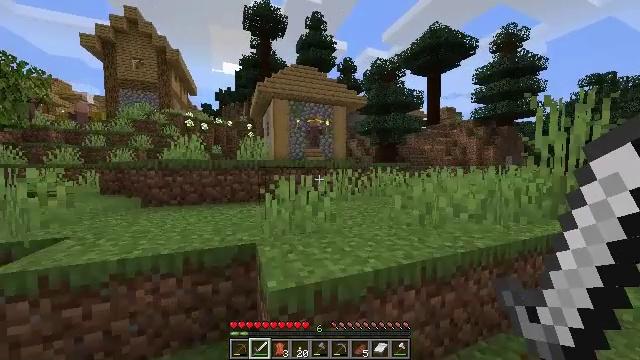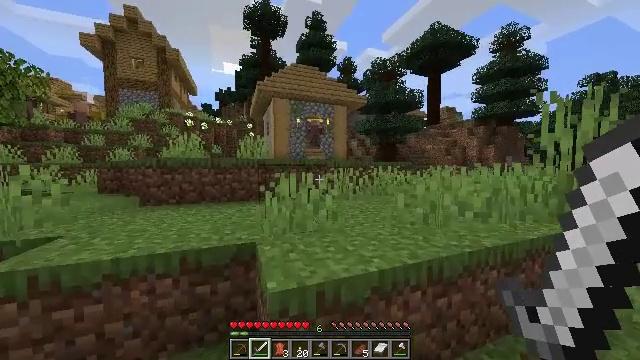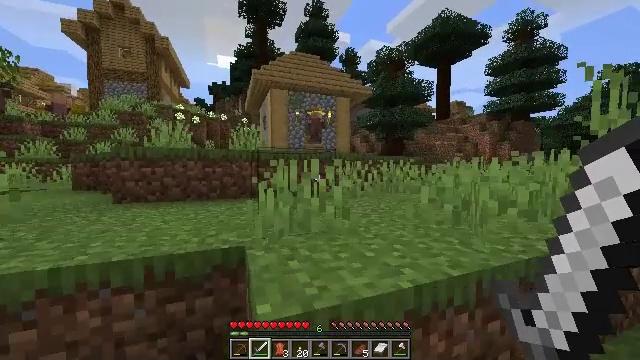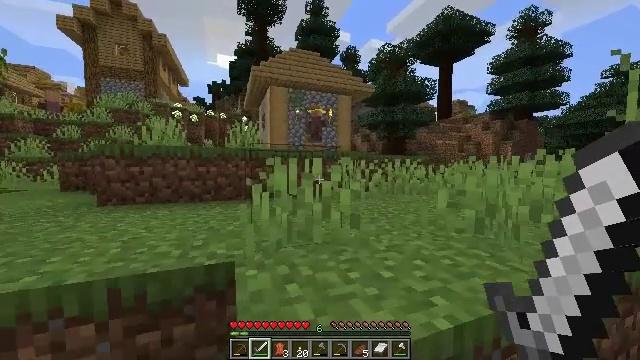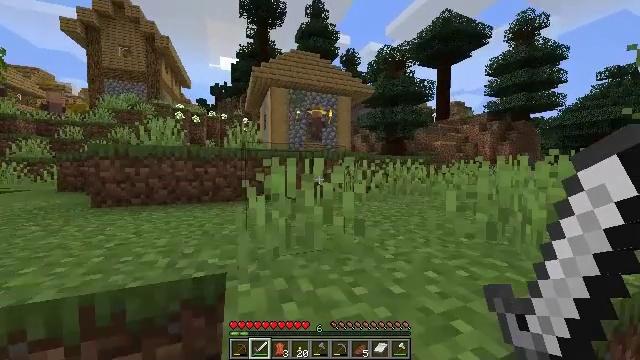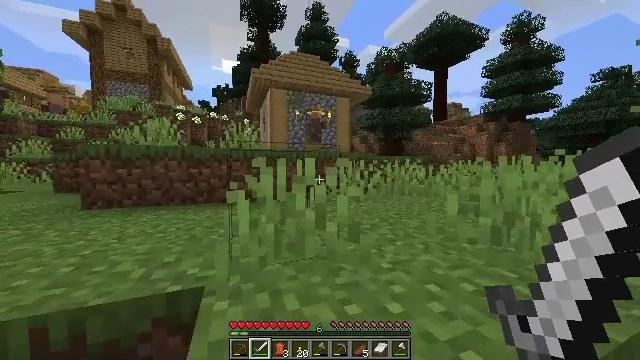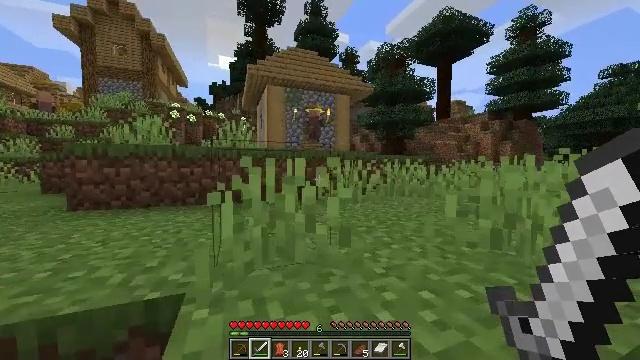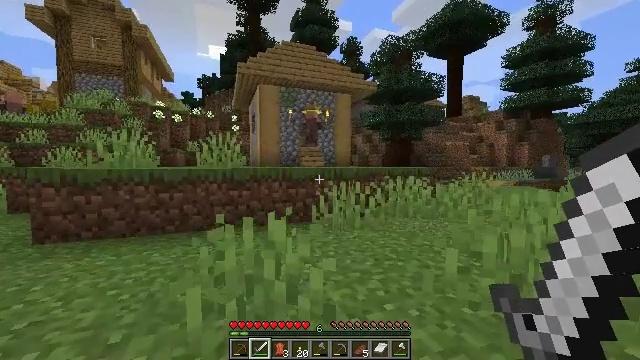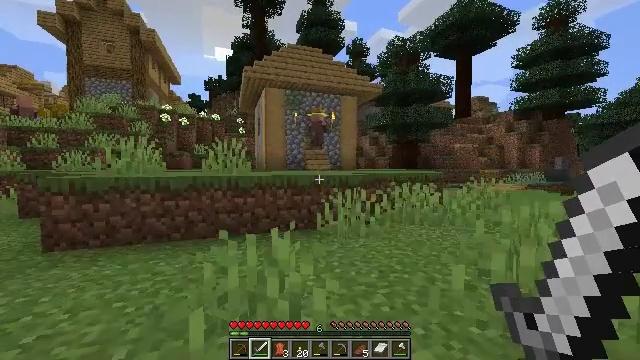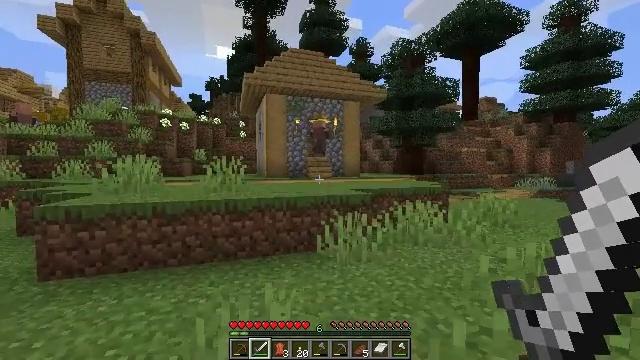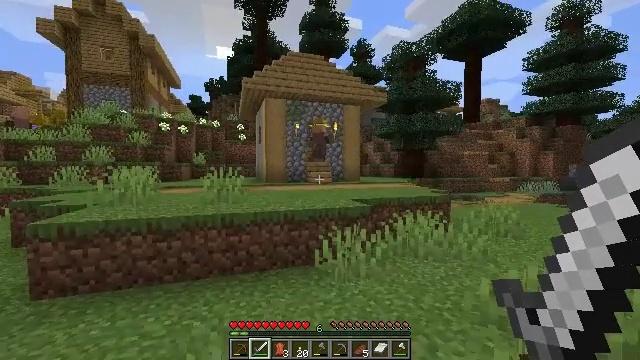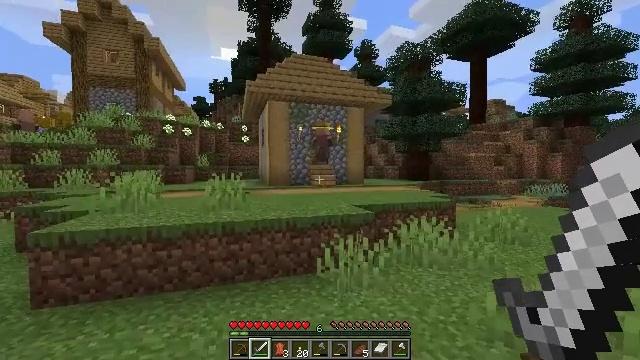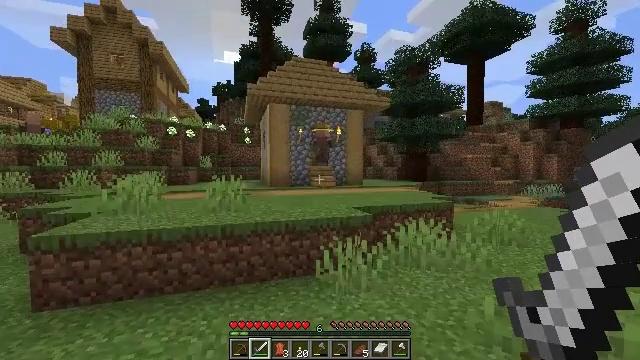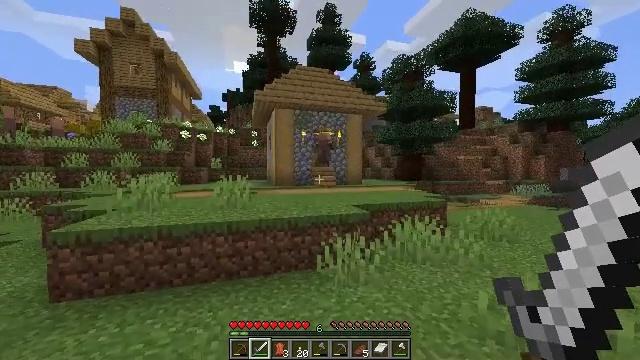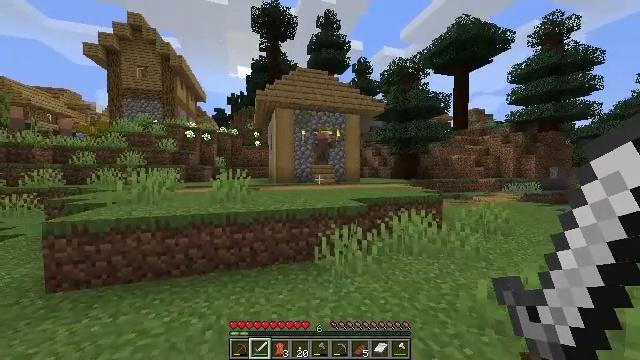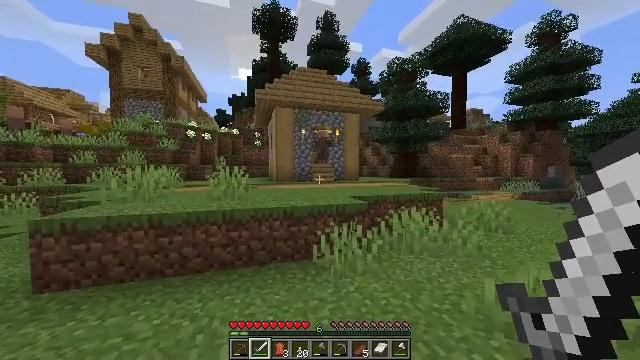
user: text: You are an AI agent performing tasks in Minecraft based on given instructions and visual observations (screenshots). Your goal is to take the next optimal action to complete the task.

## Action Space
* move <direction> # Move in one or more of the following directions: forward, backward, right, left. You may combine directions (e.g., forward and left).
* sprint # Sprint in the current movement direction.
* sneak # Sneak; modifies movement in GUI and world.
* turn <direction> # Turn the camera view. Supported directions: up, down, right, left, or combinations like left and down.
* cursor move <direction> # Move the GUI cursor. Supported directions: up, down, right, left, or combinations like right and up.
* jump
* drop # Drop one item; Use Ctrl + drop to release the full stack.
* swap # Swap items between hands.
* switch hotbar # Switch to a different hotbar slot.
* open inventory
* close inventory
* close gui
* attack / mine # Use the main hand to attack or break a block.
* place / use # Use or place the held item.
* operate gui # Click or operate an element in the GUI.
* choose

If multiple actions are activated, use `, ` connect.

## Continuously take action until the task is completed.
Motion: motion action
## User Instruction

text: Mine a hay block from the field.
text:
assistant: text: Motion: move forward, sprint
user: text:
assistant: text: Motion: move forward, sprint
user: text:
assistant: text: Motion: move forward, sprint
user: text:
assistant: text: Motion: move forward, sprint
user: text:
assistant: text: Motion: move forward, sprint
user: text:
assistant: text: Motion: move forward, sprint
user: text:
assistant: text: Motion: move forward, sprint, jump
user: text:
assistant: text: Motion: move forward, sprint, turn left, jump
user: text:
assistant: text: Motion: move forward, sprint, jump
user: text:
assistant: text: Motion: move forward, sprint, jump
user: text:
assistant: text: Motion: move forward, sprint, jump
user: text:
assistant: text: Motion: move forward, sprint, jump
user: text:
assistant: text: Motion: move forward, sprint
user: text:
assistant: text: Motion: move forward, sprint
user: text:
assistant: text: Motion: move forward, sprint
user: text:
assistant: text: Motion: move forward, sprint
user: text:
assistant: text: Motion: move forward, sprint
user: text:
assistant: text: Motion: move forward, sprint
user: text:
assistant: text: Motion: move forward, sprint
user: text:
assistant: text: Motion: move forward, sprint
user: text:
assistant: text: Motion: move forward, sprint
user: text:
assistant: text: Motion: move forward, sprint
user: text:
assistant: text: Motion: move forward, sprint
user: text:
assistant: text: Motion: move forward, sprint
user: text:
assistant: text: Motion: move forward, sprint
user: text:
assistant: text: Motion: move forward, sprint
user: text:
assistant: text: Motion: move forward, sprint, jump
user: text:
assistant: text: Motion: move forward, sprint, jump
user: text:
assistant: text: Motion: move forward, sprint, jump
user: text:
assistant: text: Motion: move forward, sprint, jump